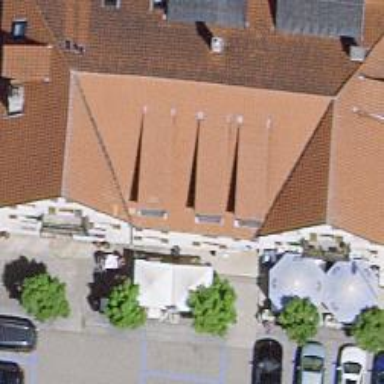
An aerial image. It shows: Cafe.